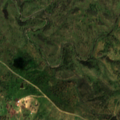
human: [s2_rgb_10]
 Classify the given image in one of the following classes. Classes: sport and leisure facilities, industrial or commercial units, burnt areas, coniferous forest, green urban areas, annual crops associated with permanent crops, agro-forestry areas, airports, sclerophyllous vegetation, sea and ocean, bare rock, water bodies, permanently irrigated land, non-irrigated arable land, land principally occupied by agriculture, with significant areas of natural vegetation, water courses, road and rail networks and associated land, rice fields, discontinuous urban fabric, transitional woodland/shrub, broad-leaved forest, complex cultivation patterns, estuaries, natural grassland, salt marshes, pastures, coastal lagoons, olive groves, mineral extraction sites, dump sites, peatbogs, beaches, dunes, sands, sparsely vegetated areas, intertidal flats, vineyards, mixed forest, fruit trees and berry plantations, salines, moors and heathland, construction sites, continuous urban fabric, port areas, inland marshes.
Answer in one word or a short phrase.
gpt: pastures, agro-forestry areas, transitional woodland/shrub